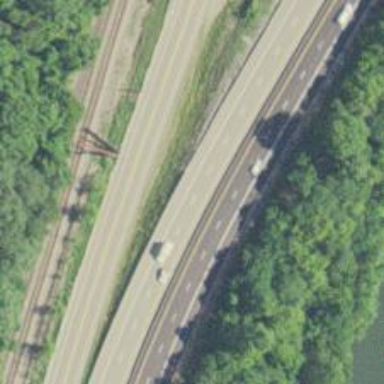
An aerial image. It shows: Motorway.